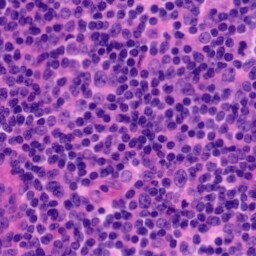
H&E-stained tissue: Tonsil